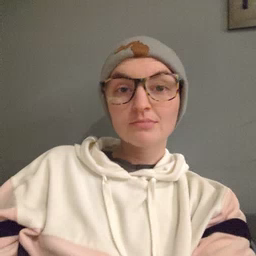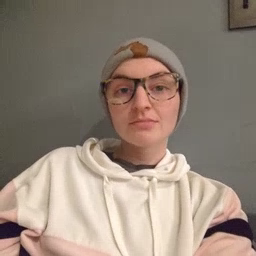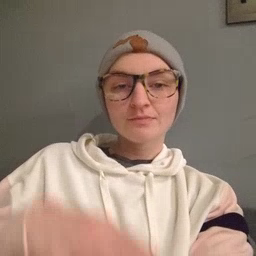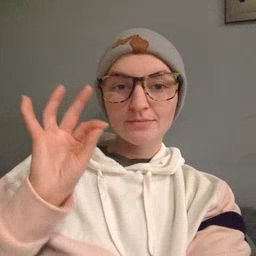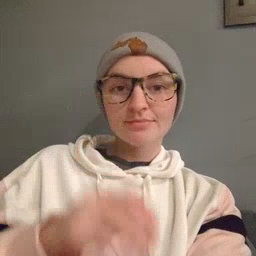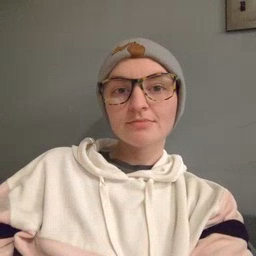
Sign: find